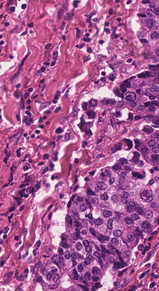
Tumor epithelial tissue: yes
Tumor-associated stroma tissue: yes
Normal tissue: no